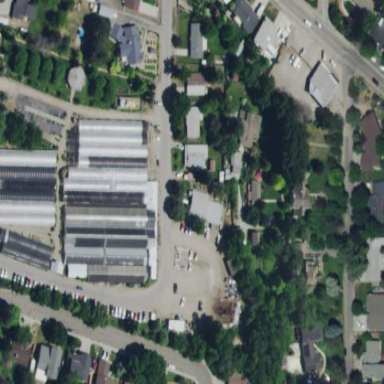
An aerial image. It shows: Area dedicated to greenhouse horticulture.